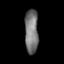
Tissue: lung
Cell type: Epithelial cells
Senescence score: 0.5697
Nuclear area (px): 582
Mean DAPI intensity: 118.68